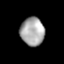
Tissue: prostate
Cell type: T cells
Senescence score: 0.2841
Nuclear area (px): 668
Mean DAPI intensity: 166.422